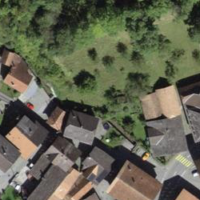
EUNIS habitat code: 54
Species observed at this site:
Tettigonia viridissima